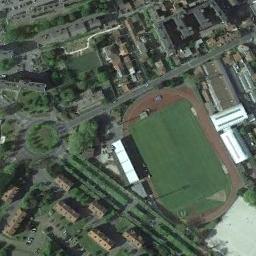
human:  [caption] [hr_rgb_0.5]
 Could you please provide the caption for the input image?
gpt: There are three tracks of different sizes .

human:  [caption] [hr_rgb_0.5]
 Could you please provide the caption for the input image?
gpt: Many buildings are near the ground track field .

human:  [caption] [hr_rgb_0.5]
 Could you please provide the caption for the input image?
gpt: The ground track field is surrounded by some buildings .

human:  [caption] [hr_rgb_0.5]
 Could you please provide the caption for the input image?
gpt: There are many buildings around the ground track field with a red track .

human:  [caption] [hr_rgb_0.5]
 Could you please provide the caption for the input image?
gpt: A track and field is built in the middle of a residential area, Surrounded by a lot of vegetation .